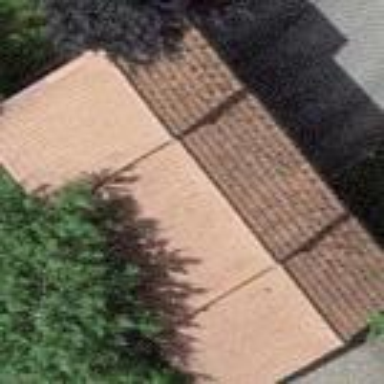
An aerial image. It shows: View of roof of building.